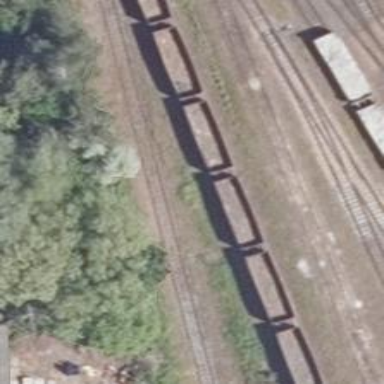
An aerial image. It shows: Rail spur service.